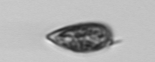
Label: Prorocentrum_triestinum